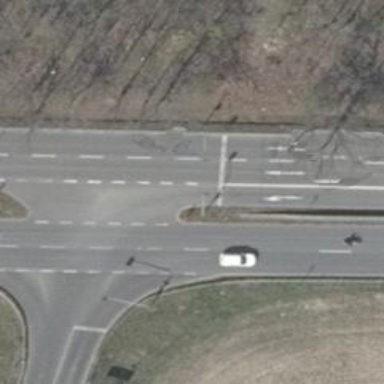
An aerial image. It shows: Road with traffic signals.